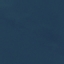
Label: SeaLake